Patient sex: M
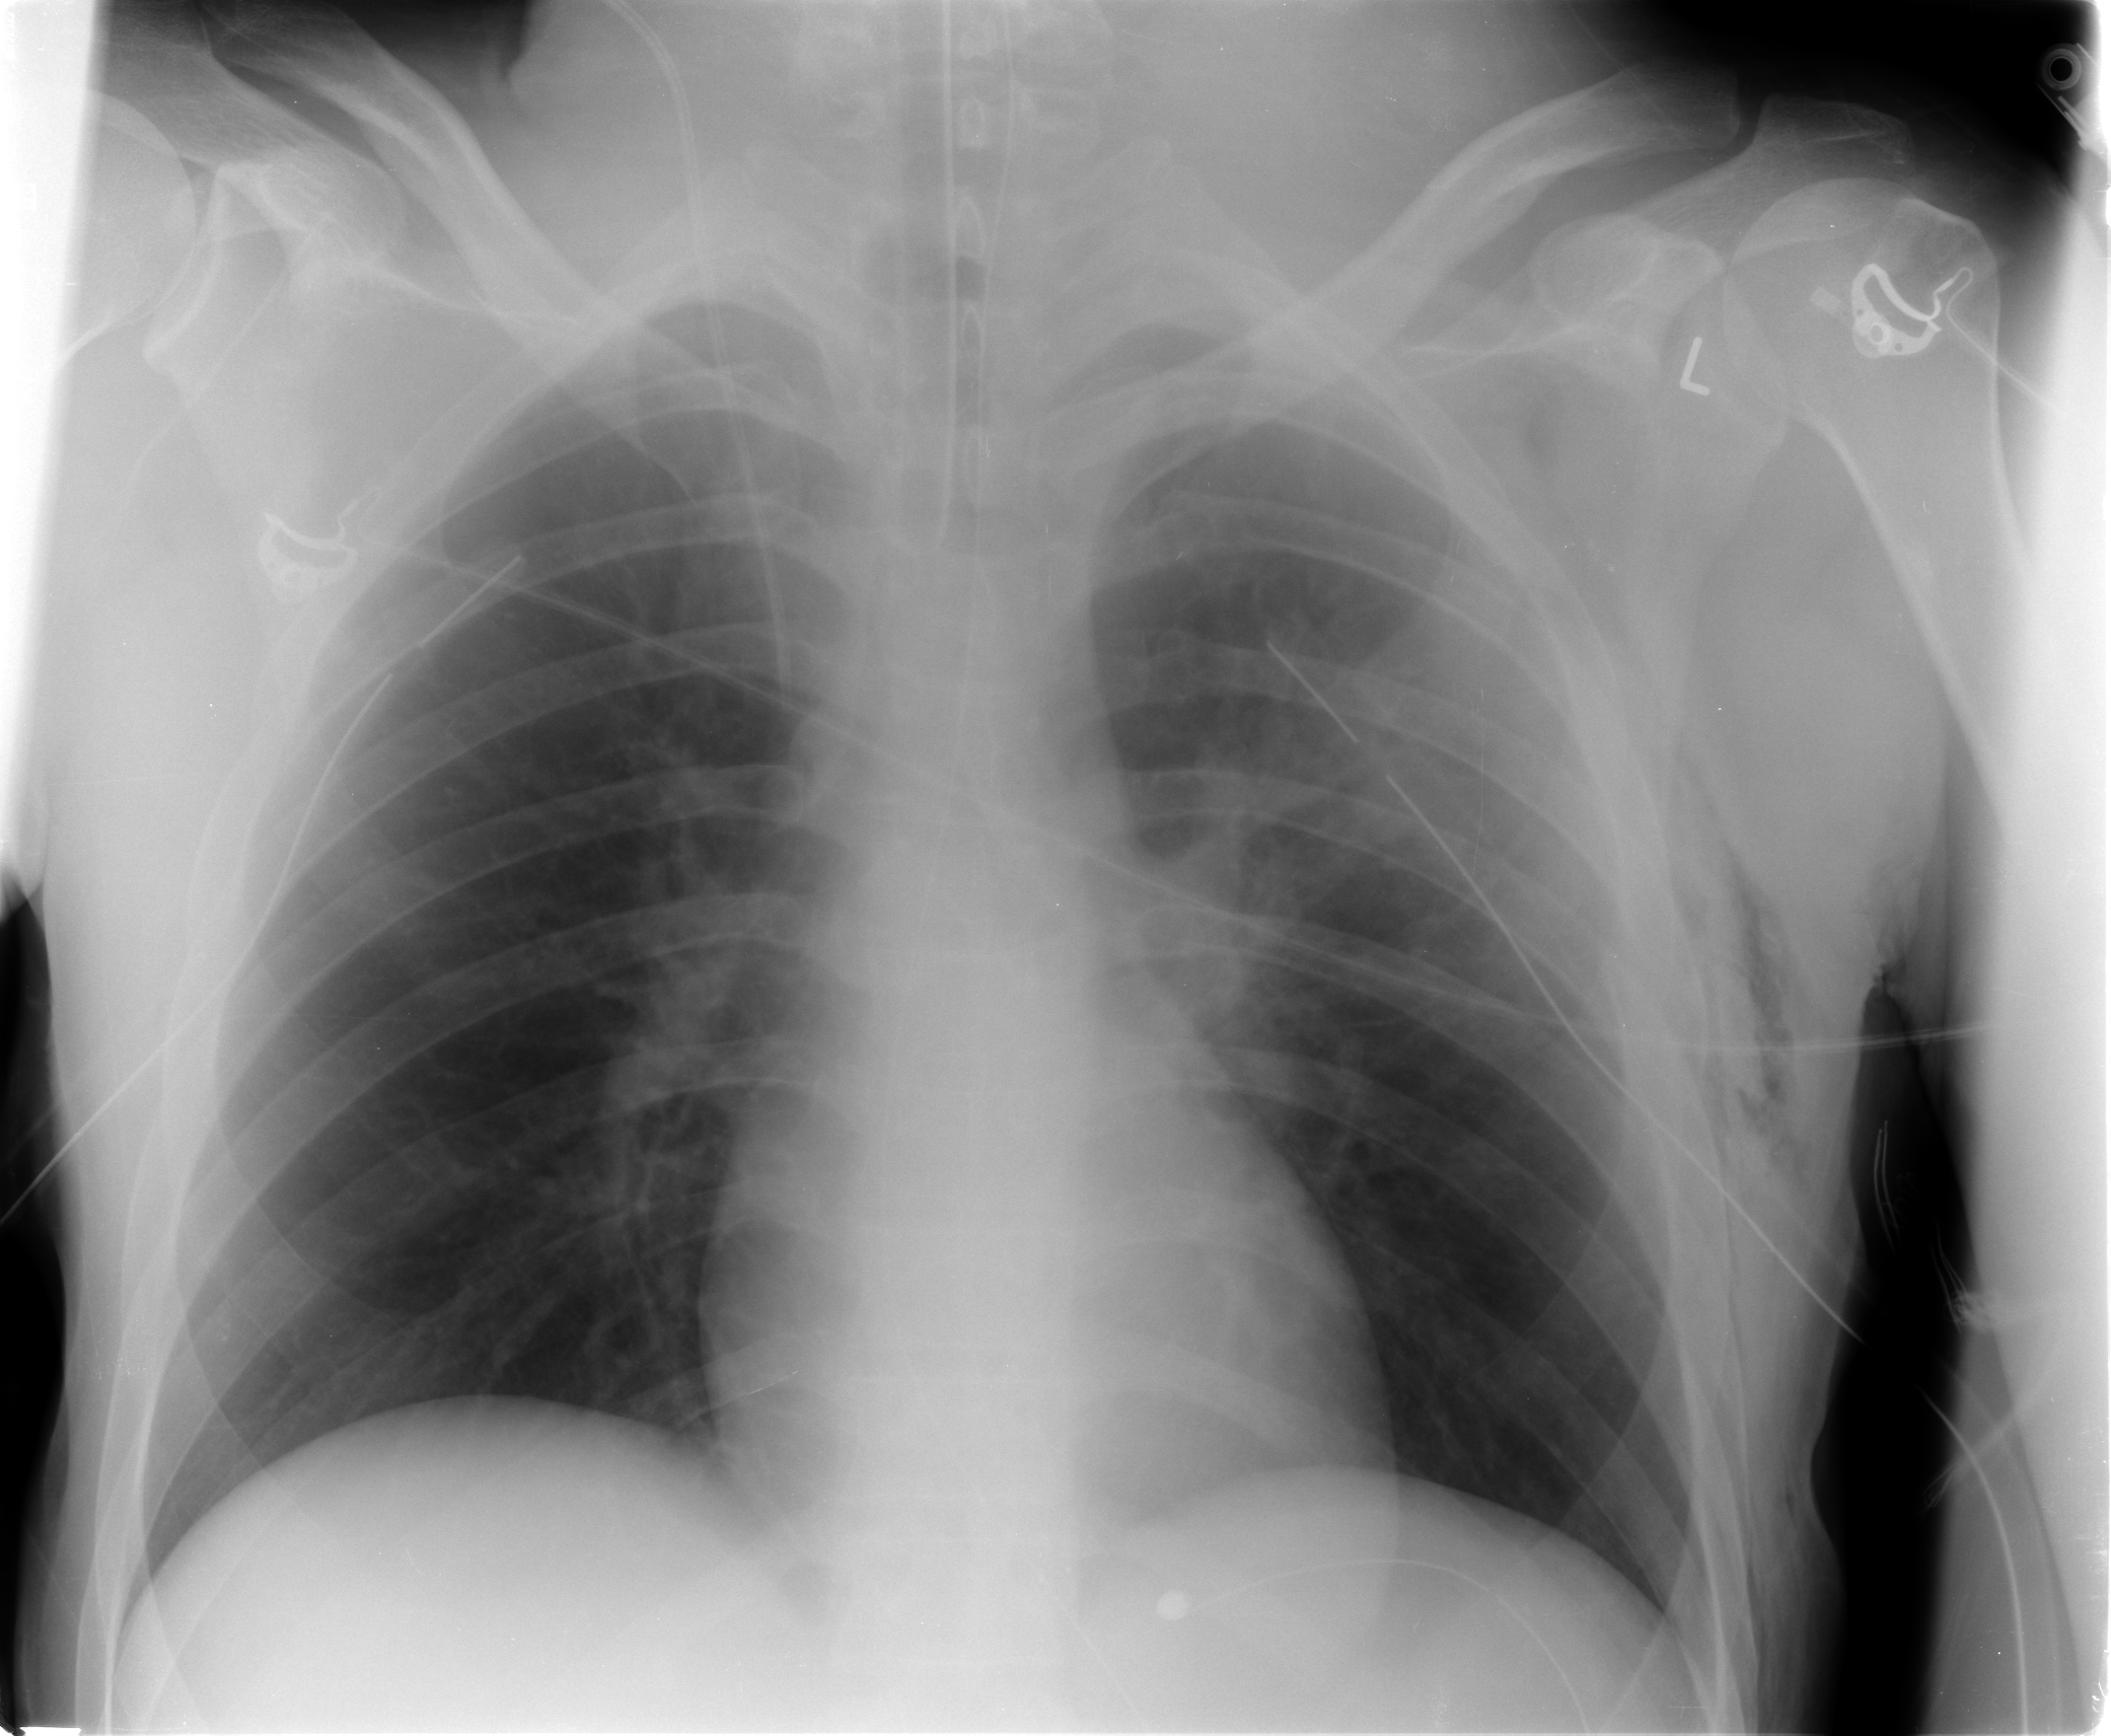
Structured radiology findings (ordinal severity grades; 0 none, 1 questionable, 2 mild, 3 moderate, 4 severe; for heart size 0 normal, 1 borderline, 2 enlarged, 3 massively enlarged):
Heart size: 0
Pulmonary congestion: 0
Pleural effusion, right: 0
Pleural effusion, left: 0
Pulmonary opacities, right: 0
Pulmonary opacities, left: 2
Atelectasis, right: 0
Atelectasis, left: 2